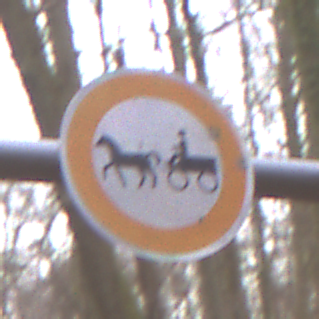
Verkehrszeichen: VerbotGespannfuhrwerke
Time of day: Midday
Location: Outdoor (Nature)
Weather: Overcast
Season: Autumn
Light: Natural